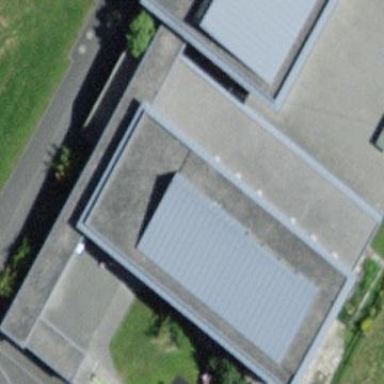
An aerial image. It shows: School building.